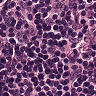
Metastatic tissue present: yes